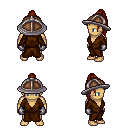
a pixel art fantasy rpg character, male body template, human, tanned skin, brown robe, magenta pants, brunette long topknot hairstyle, chain helm, metal gloves, four views (front, back, left, right), 2x2 character sprite sheet, small pixel art, hard edges, no anti-aliasing